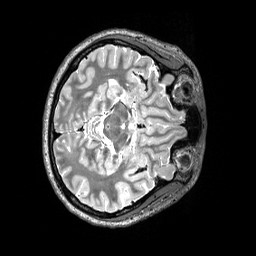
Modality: T2w
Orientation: axial
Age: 24
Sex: female
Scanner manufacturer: siemens
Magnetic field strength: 3 T
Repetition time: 3.2 s
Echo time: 0.565 s